Question: I have a relatively large Entity Framework model (approx ~300 tables) for which I pre-generate views to improve query/application performance.
When the application is under minimal load I experience gradually increasing memory consumption within the application over the course of 6-7 hours. Upon reaching approx. 4GB, the application pool is reset and the process repeats.

This application uses a variation of the repository pattern and ensures that instances of my ObjectContext re instantiated and destroyed in the shortest time feasable for each transaction. I also implement IDisposable on all repositories/interfaces in order to clean up any resources.
I have carried out extensive tests on the application with memory profilers such as Red Gate's ANTS profile, WinDbg and others and have so far been unable to determine the exact cause of the memory issue, however have noted the below:
> A Red Gate ANTS profiler test shows that there are too many Entity
Framework MetadataWorkspaces being created, causing lots of extra
object mappings and associated SQL command text to be held. There's
also single instance of myEntities in a particular repository which
contains a MetadataWorkspace and the InitializerMetadata cache
contains 351 entries at the end of a stress test. These 351 entries
each have another copy of myEntities, each of those has a
MetadataWorkspace, and each of those has hundreds of object mappings.
My core solution is structured as follows:
- - - -
If anybody is able to provide any pointers, I'd be very grateful.
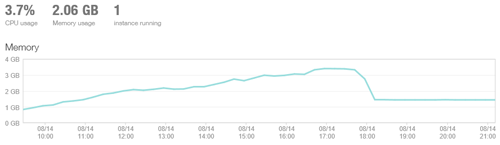
Answer: We are automatically assuming that the problem is the EF. Can be, can be not. There are a lots of points that we should take care, not only data access infrastructure.
With data access issued, as you are using only EF, you can gain fast improvement using simple '.AsNoTracking()' method. Adopt a <URL> to help you manage your contexts pool.
You can also user <URL>, instead of EF, in ReadOnly situations.
And for last, but not least, use pure ADO.NET, for the more complex queries and a fastest execution.
Refactor your <URL> to avoid using some "BaseController" that all controllers inherits is a good practice either.
Check if your IDisposable classes are truly being supressed by CG, adopting the '.Dispose(bool)' pattern.
Be sure that you are not persisting cache variables for eternity, that will only be released by application pool recycle.
That are just tips, but the hard work will be with you, that have code access. :)
Good luck!